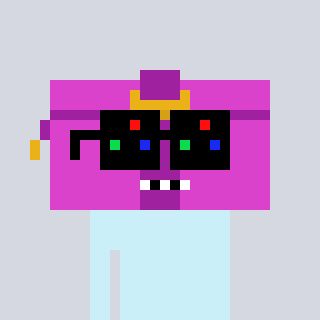
a pixel art character with square black sunglasses, a clutch-shaped head and a cold-colored body on a cool background